Field crop: maize
Growth stage: 2
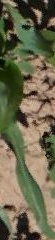
Species: maize